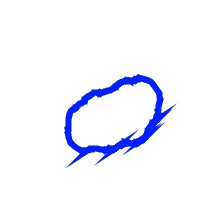
Shape: circle